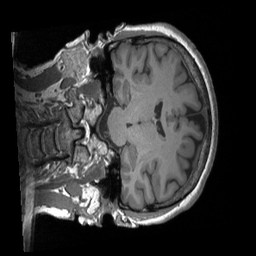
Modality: T1w
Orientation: coronal
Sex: female
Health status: ill
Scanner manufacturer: siemens
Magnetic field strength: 3 T
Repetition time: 1.66 s
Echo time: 0.00254 s